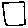
Label: square